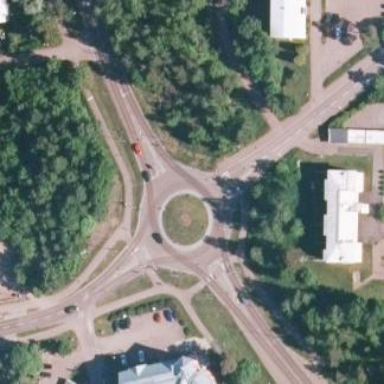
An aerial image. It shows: Secondary road with asphalt surface leading to roundabout.